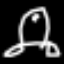
Label: frog